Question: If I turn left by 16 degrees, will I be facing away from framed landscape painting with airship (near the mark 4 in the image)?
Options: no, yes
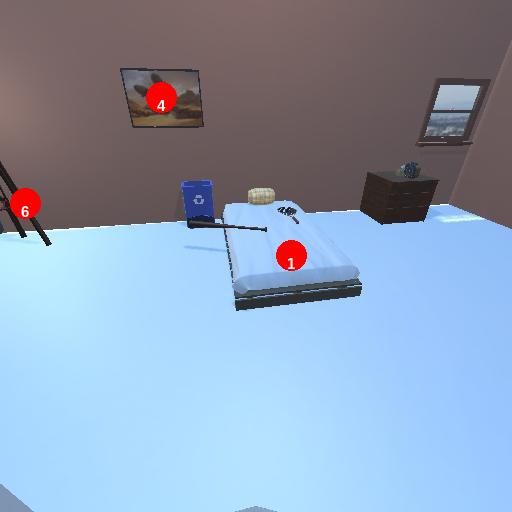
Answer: no